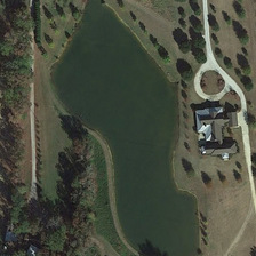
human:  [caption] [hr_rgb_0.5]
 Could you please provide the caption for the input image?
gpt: There is a villa in the wilderness.

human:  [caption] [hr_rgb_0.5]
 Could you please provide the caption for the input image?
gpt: There is a villa in the wilderness.

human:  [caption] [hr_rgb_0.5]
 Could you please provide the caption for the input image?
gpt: a villa is located in the desert.

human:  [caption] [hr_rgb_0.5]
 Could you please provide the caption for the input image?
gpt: A village is located in the desert.

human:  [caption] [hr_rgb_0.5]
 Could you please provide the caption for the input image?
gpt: There is a villa in the wilderness.